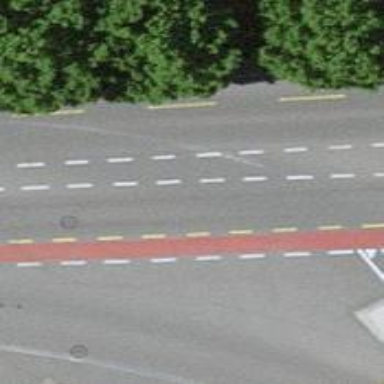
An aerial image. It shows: Road with traffic signals.